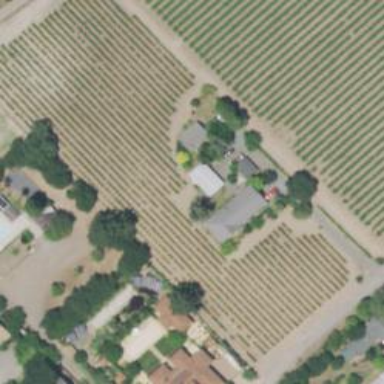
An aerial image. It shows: Vineyard with grape crops.